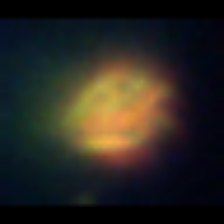
Taxon: Unknown_phyto
Group: Unknown